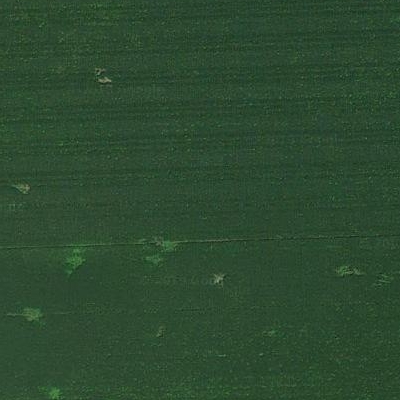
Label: Field